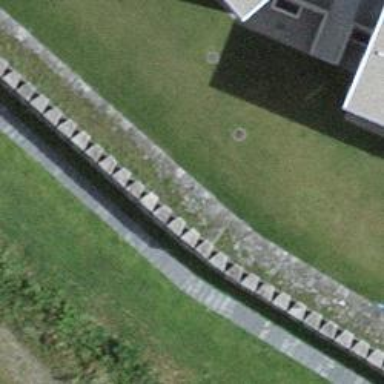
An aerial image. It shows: City wall in the picture.